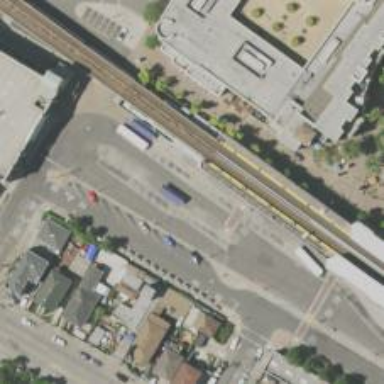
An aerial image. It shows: Busway with separate sidewalk.